Question: Generally we use SELECT MAX(datetime) with GROUP BY(page_ID) to get the most recent pages but I don't understand why it doesn't work here.
My following query should only select rows ID 75 and 77 but its selects 75 and 76 :

'''
SELECT ru.page_ID AS id,
pFrom.name AS name,
UNIX_TIMESTAMP(ru.rating_time) AS action_date,
ru.current_rank AS current_rank,
MAX(ru.rating_time)
FROM ranks_update ru
INNER JOIN pages pFrom
ON ru.page_ID = pFrom.page_ID
WHERE ru.ranking_ID = :id_rk
AND ru.page_ID IN ( ** subquery 1 **)
AND ru.rating_time >= ( ** subquery 2 **)
GROUP BY ru.page_ID
ORDER BY ru.current_sum_vote DESC
'''
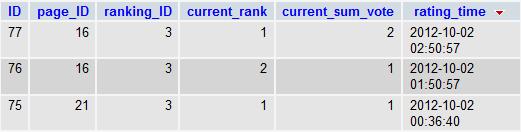
Answer: '''
select ru.page_ID AS id,
pFrom.name AS name,
UNIX_TIMESTAMP(ru.rating_time) AS action_date,
ru.current_rank AS current_rank,
rum.MaxDate
from ranks_update ru
inner join(
select page_ID, MAX(rating_time) as MaxDate
from ranks_update
WHERE ranking_ID = :id_rk
AND page_ID IN ( ** subquery 1 **)
AND rating_time >= ( ** subquery 2 **)
group by page_ID
) rum on ru.page_ID = rum.page_ID and ru.rating_time = rum.MaxDate
inner join pages pFrom on ru.page_ID = pFrom.page_ID
ORDER BY ru.current_sum_vote DESC
'''